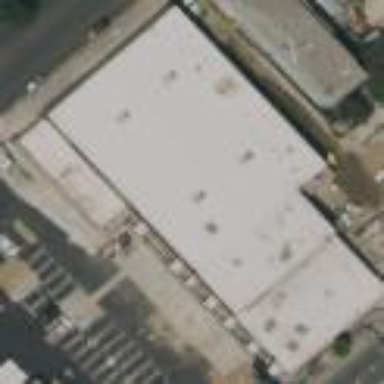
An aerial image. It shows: Retail building.